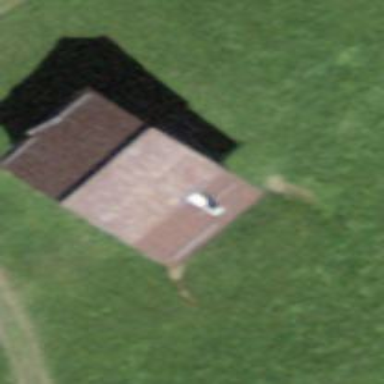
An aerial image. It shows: Rural barn.